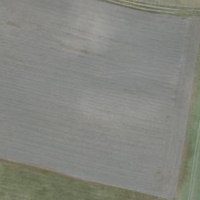
EUNIS habitat code: 52
Species observed at this site:
Buteo buteo